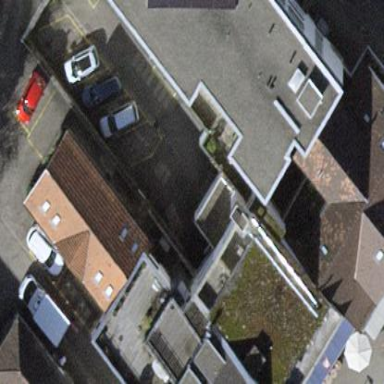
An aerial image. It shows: Flat-roofed building with tan exterior.